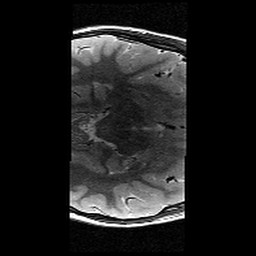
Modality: T2w
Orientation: axial
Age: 11
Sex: male
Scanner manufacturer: siemens
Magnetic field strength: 3 T
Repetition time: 9.23 s
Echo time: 0.067 s